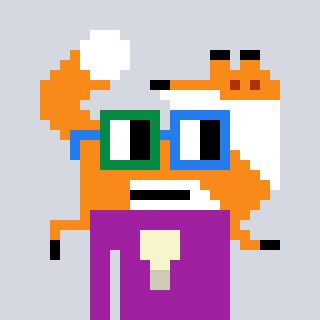
a pixel art character with square green and blue glasses, a fox-shaped head and a magenta-colored body on a cool background